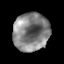
Tissue: prostate
Cell type: Epithelial cells
Senescence score: 0.3169
Nuclear area (px): 1332
Mean DAPI intensity: 130.886